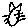
Label: cat